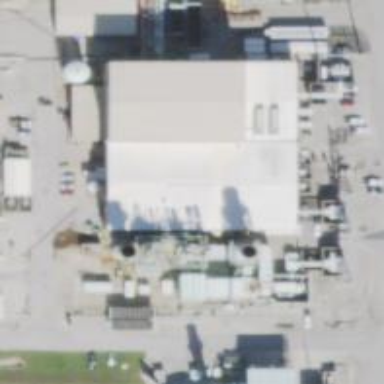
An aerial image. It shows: Gas-powered generator using steam turbine.